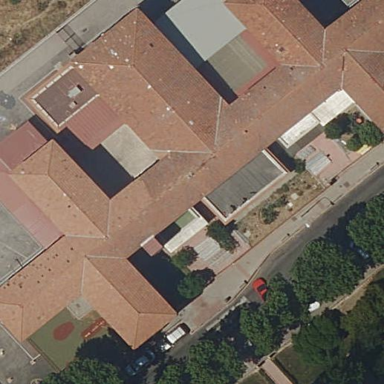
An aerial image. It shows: School building.